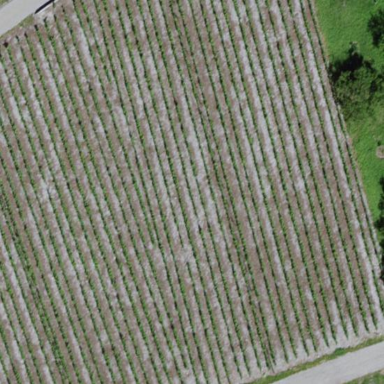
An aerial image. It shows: Vineyard with grape crops.